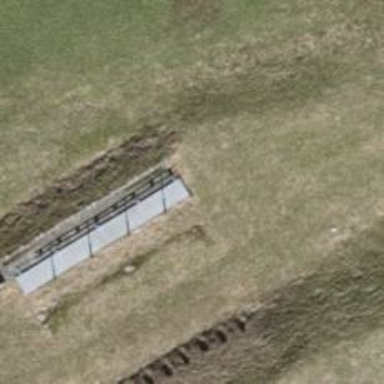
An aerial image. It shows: Shooting area with retaining wall.